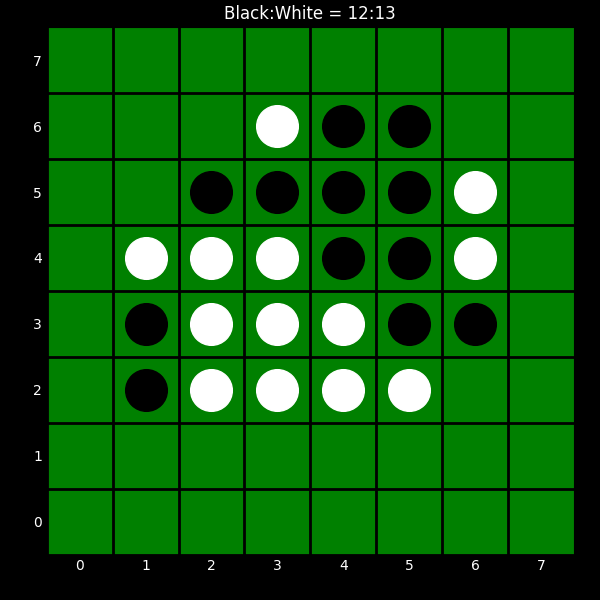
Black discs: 12
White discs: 13